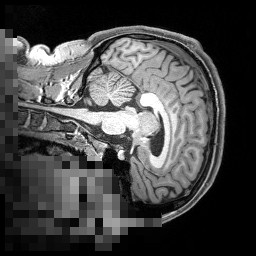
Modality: T1w
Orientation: sagittal
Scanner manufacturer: siemens
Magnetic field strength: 3 T
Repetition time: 2.4 s
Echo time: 0.00256 s